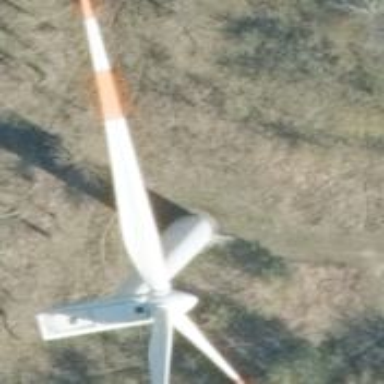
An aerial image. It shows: Wind generator powered by Vestas horizontal axis wind turbine.